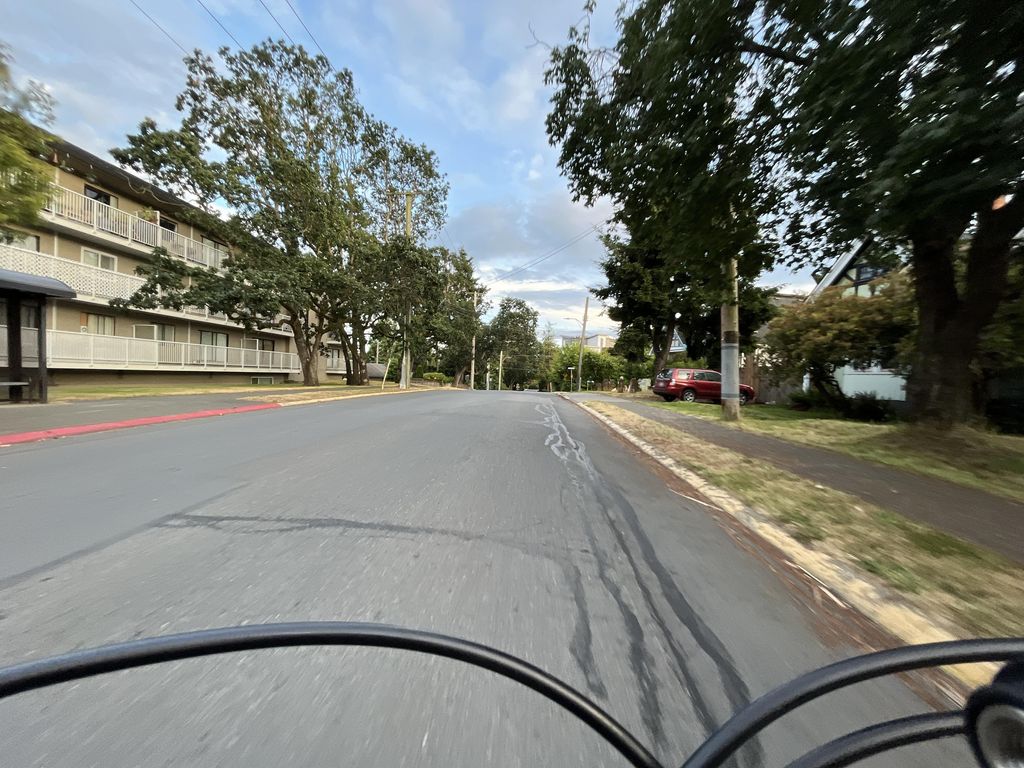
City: victoria